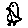
Label: bird